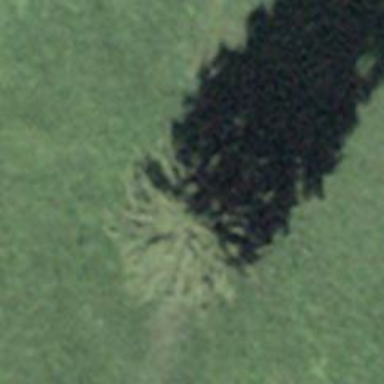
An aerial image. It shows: Needle-leaved tree in its natural environment.